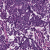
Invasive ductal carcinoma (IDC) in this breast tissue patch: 1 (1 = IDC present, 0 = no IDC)